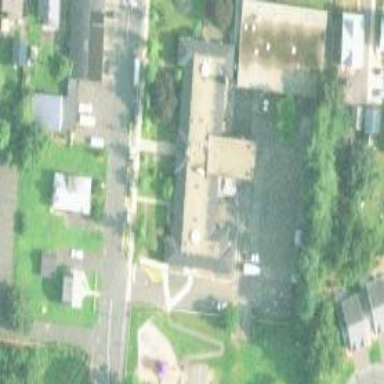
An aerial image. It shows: School.